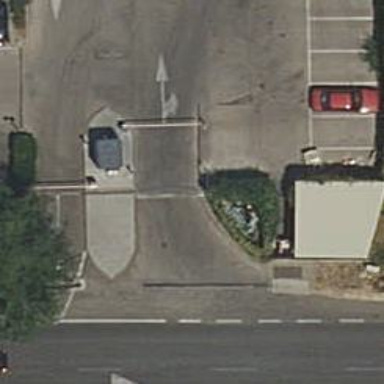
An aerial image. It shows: Lift gate barrier.